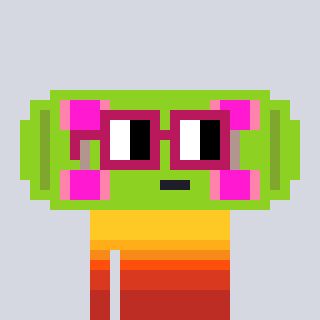
a pixel art character with square dark red glasses, a skateboard-shaped head and a red-colored body on a cool background